Question: This question was probably asked tons of times already, and i know that photoshop renders text completely differently from browsers, but perhaps some css guru could help me get this text to looks as much close to how it looks in PS as possible:

The most closest i got is:
'''
color: #666;
font-size: 11px;
font-family: 'lucida grande',tahoma,verdana,arial,sans-serif;
font-weight: bold;
'''
But it looks to bold, and if i remove bold it's to thin...
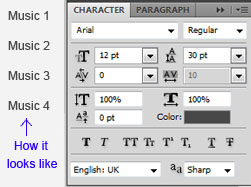
Answer: Try using 'text-shadow' property to anti-alias your font and can give boldness a lil without using 'font-weight: bold;' and you can add 'letter-spacing' too like this : <URL>
HTML
'''
<div class="demo">Music 1</div>
'''
CSS
'''
.demo {
color: #515151;
font-size: 11px;
font-family: arial,sans-serif;
text-shadow: 1px 1px 1px #515151;
letter-spacing: .1em;
}
'''